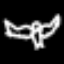
Label: angel